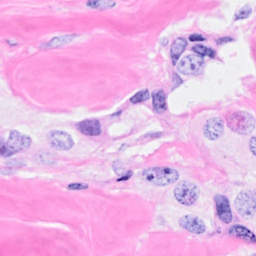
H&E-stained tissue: Breast